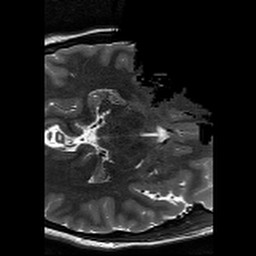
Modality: T2w
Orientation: axial